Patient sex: M
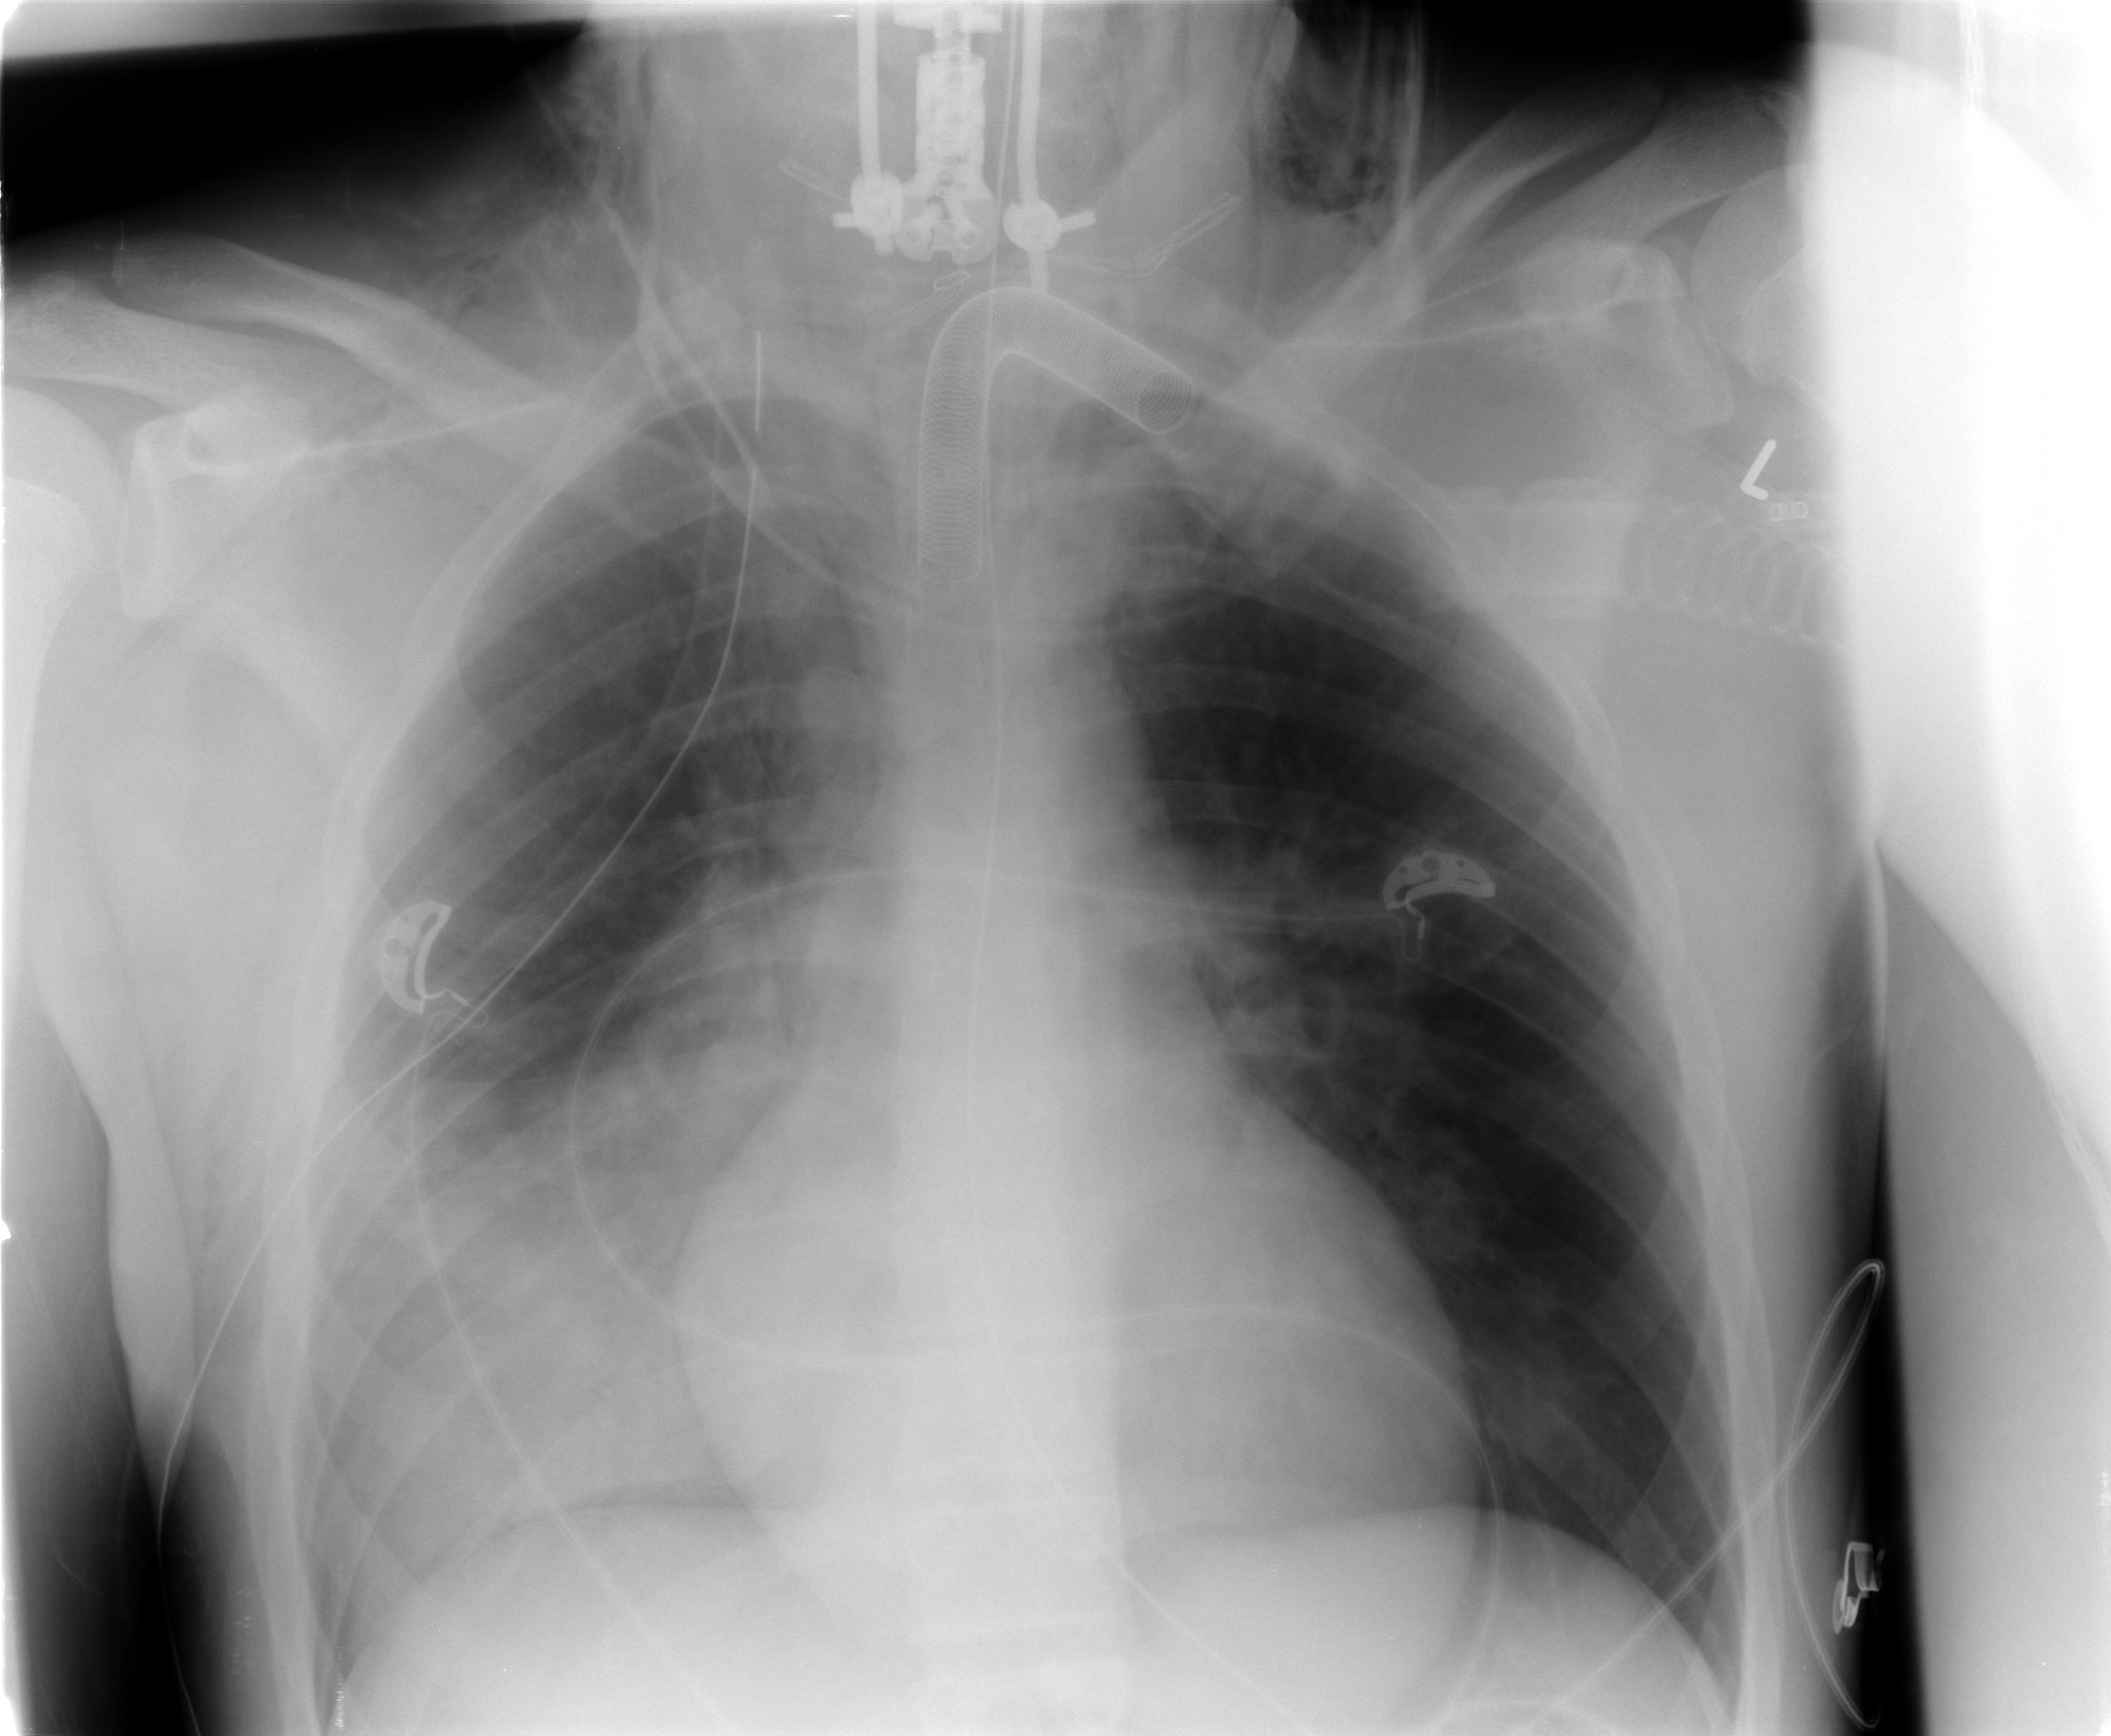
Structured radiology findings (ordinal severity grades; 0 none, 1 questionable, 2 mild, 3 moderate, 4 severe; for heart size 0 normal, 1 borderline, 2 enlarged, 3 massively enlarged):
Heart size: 0
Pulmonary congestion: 0
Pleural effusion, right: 0
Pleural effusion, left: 0
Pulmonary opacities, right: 4
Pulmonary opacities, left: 2
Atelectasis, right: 3
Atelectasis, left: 2